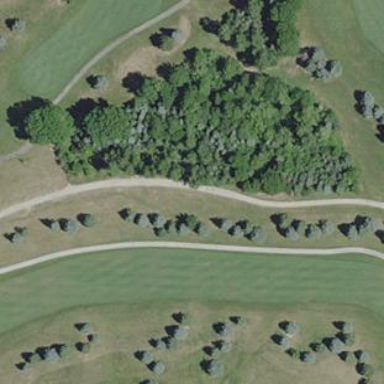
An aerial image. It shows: Golf fairway in the image.